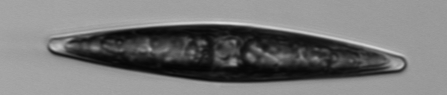
Label: Pleurosigma